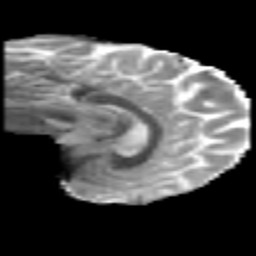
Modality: MD
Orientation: sagittal
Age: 43
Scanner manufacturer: philips
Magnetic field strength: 3 T
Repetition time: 8.608 s
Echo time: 0.1268 s